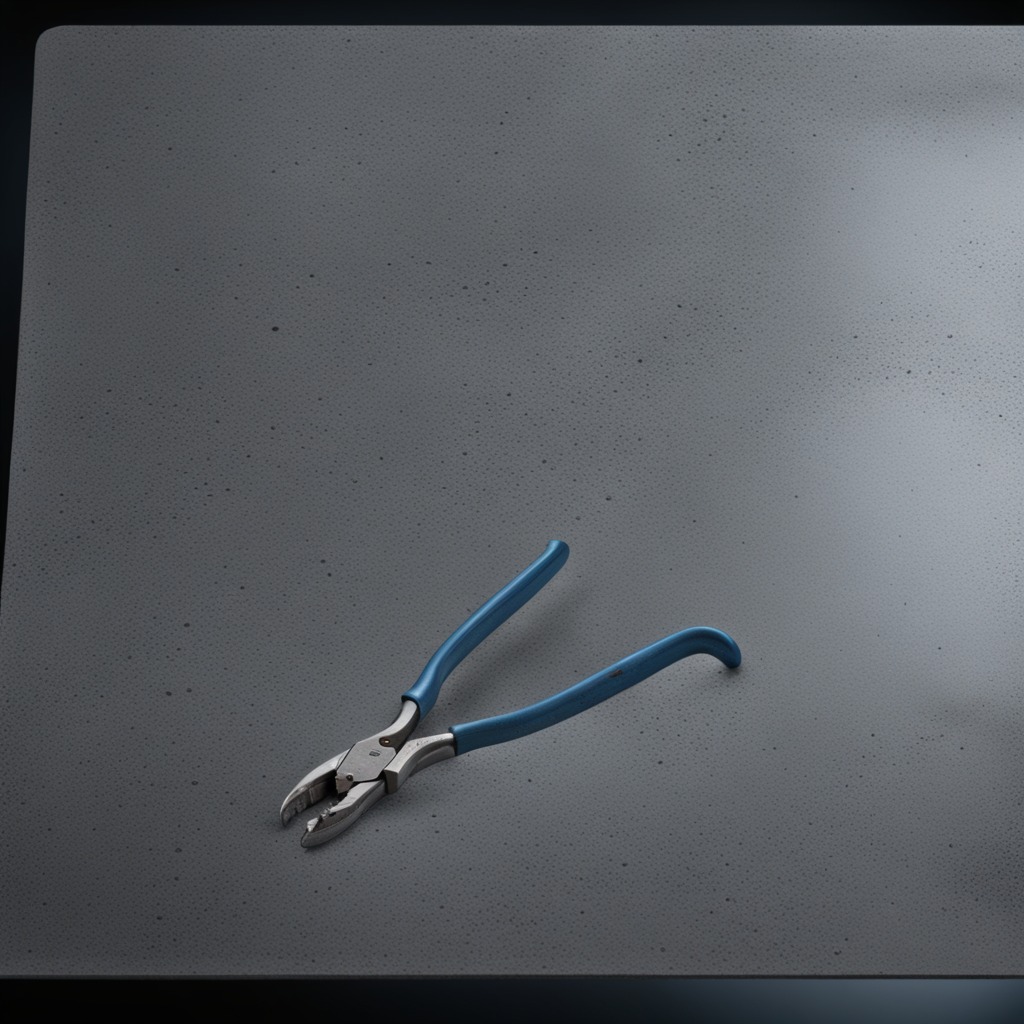
A plier lies on a clean granite table inside a workshop at night dim ambient light soft shadows worn but